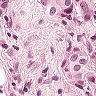
Metastatic tissue present: yes